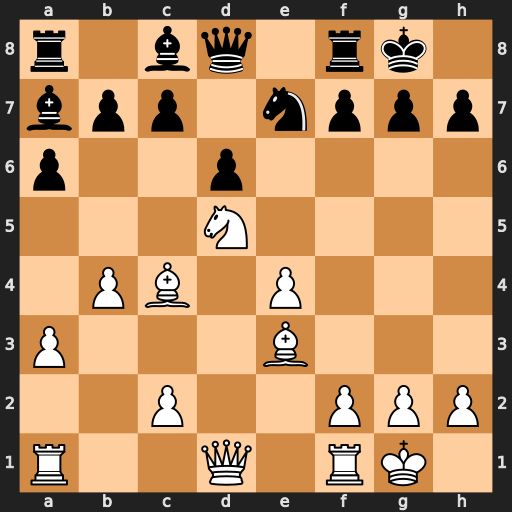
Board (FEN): r1bq1rk1/bpp1nppp/p2p4/3N4/1PB1P3/P3B3/2P2PPP/R2Q1RK1
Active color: w
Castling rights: -
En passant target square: -
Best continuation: Bg5 Nxd5 Bxd8